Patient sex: M
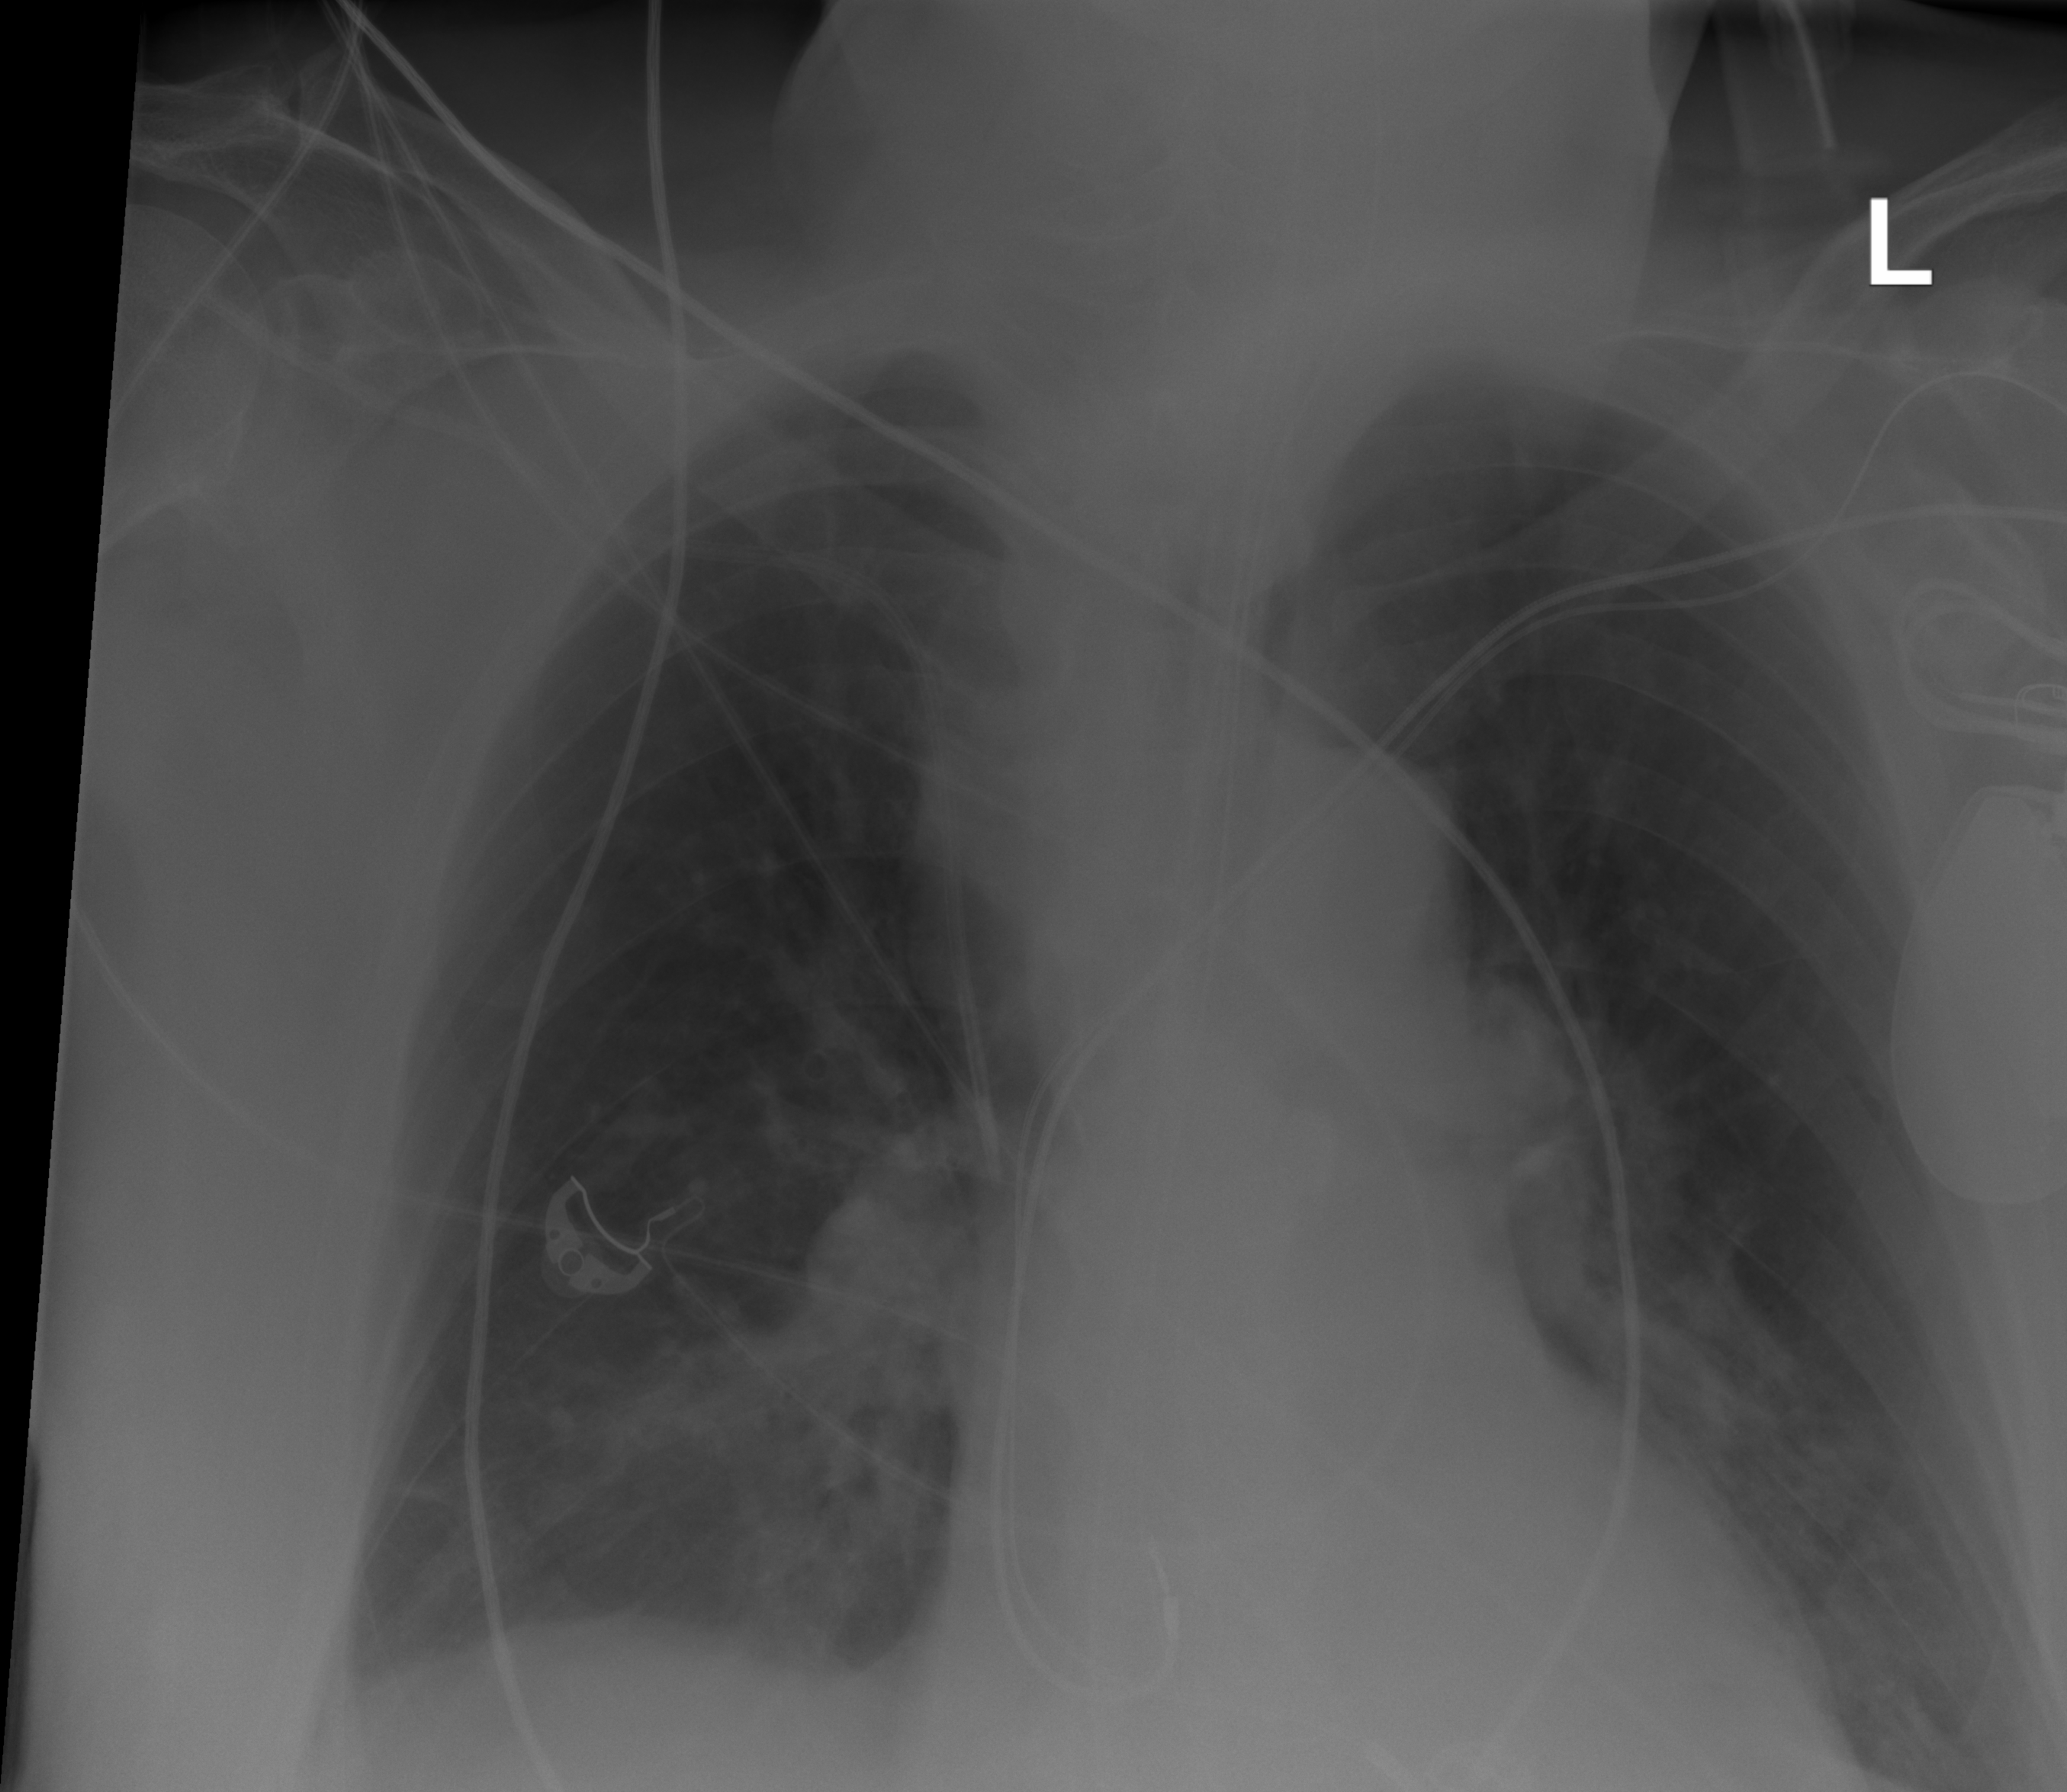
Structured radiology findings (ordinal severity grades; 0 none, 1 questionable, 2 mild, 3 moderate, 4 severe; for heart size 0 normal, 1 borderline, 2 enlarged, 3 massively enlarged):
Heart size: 0
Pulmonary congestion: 0
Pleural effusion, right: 2
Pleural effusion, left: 1
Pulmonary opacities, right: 0
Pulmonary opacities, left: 0
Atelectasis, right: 2
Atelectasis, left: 1